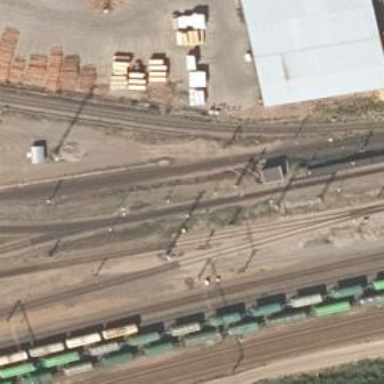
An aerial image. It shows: Railway signal.